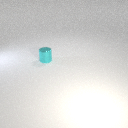
small cyan metal cylinder